Question: At each time, any colored ball can be exchanged with the white ball. How many such exchanges are needed at least to make all the red balls arranged in front of the green balls (white ball positions are arbitrary)?
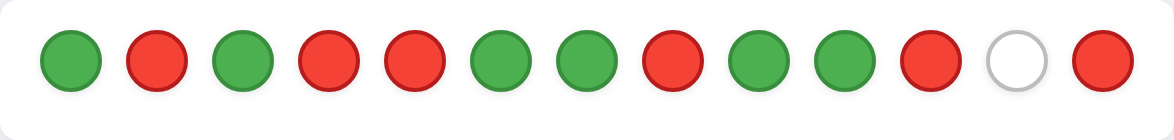
Answer: 6